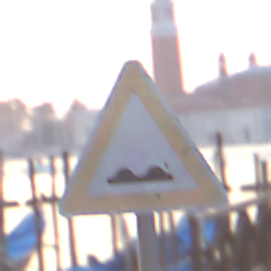
Verkehrszeichen: UnebeneFahrbahn
Umgebung: Outdoor, Urban
Tageszeit: SunriseSunset
Wetter: Clear
Licht: Natural
Jahreszeit: NotSpecified
Kontrast: MediumContrast